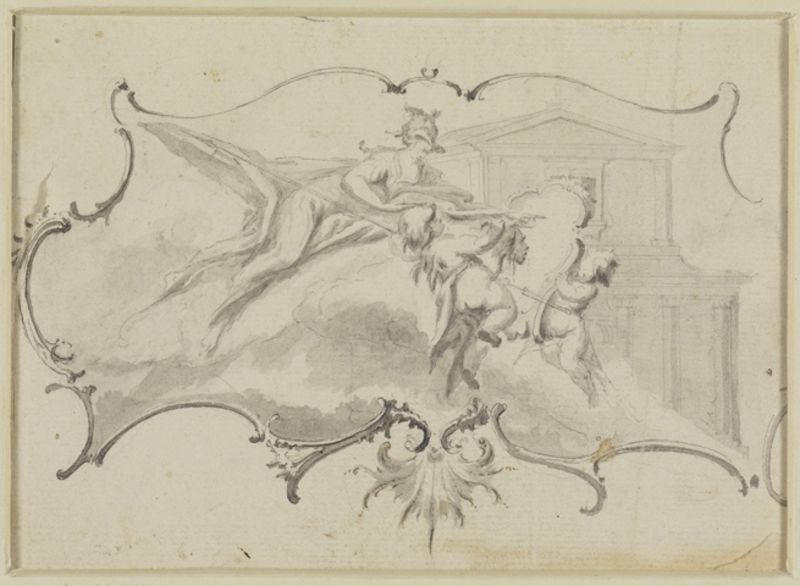
Titel: Minerva auf Wolken, der zwei Putten einen Spiegel vorhalten
Künstler: Paul Egell
Standort: Karlsruhe
Institution: Staatliche Kunsthalle Karlsruhe
Schlagwörter: berg, dunkel, feder, flügel, gott, hand, himmel, kampf, kopf, mann, nackt, schatten, vogel, weiß, wolken, aquarell, menschen, blume, braun, fenster, finger, frau, geschwungen, grau, hell, hintergrund, kleid, licht, schwarz, skizze, säule, säulen, zeichnung, dach, gebäude, haus, wolke, beige, malerei, muster, ornament, alt, gesichter, mütze, wand, architektur, arm, barock, blass, falten, gesicht, mensch, rahmen, bild, spiegel, häuser, hügel, kirche, figur, gewand, mantel, kind, klassizismus, personen, blatt, person, renaissance, rokoko, zart, fliegen, kinder, pferd, reiter, engel, putte, putto, ranken, beine, reiten, relief, bein, füße, hintern, papier, schrank, liegen, rahmung, bogen, fassade, spiegelbild, studie, fahne, flagge, fels, hellbraun, giebel, grafik, linien, weis, pilaster, rand, sepia, figuren, wagen, krieg, luft, querformat, lanze, thron, dekoration, tafel, kartusche, detail, dekor, ornamente, verzierung, wandgemälde, wandmalerei, stuck, nackte, langweilig, liegend, tor, gestalt, halle, foto, schild, tusche, antike, maske, medaillon, flug, kohle, schweben, umrahmung, schnitt, schwarz-weiß, radierung, stich, waffe, fliegend, leinwand, bleistift, helm, allegorie, entwurf, mythologie, göttin, rüstung, stift, unvollendet, gestalten, neu, rom, kapitell, wappen, schnörkel, voluten, verwischt, dynamisch, götter, teufel, versuchung, eros, fabelwesen, schwart, griechenland, fleckig, tempel, löwe, muschel, speer, fresko, undeutlich, dorisch, hera, götterbote, merkur, amor, emblem, putten, wandbild, geflügelt, geliebte, pute, putti, minerva, pfeil, phantasie, fantasie, bau, fach, drache, lavierung, vage, römisch, armor, fesnter, abwehr, steigend, geist, geister, monster, fledermaus, groteske, korintisch, tympanon, bogenschütze, arabeske, entwurd, rocaille, paneel, unvollständig, grabstein, eingerahmt, vignette, aphrodite, schwünge, jesuiten, grai, sustris, bleifstift, phantastisch, säul, lame, eckgiebel, hm, mithologie, grottesk, rpovcaille, #fassade, rengel, grissailles, jkohle, flegen, fklügel, antil, geschöpft, luftgott